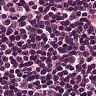
Metastatic tissue present: no